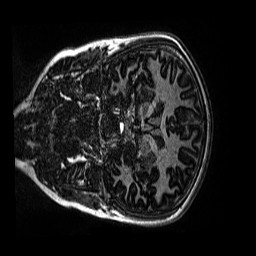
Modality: MP2RAGE
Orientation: coronal
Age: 14
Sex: female
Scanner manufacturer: siemens
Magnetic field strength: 3 T
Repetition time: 4 s
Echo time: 0.00299 s